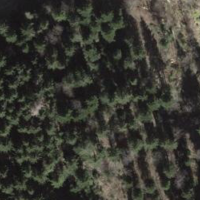
EUNIS habitat code: 44
Species observed at this site:
Caltha palustris